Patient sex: F
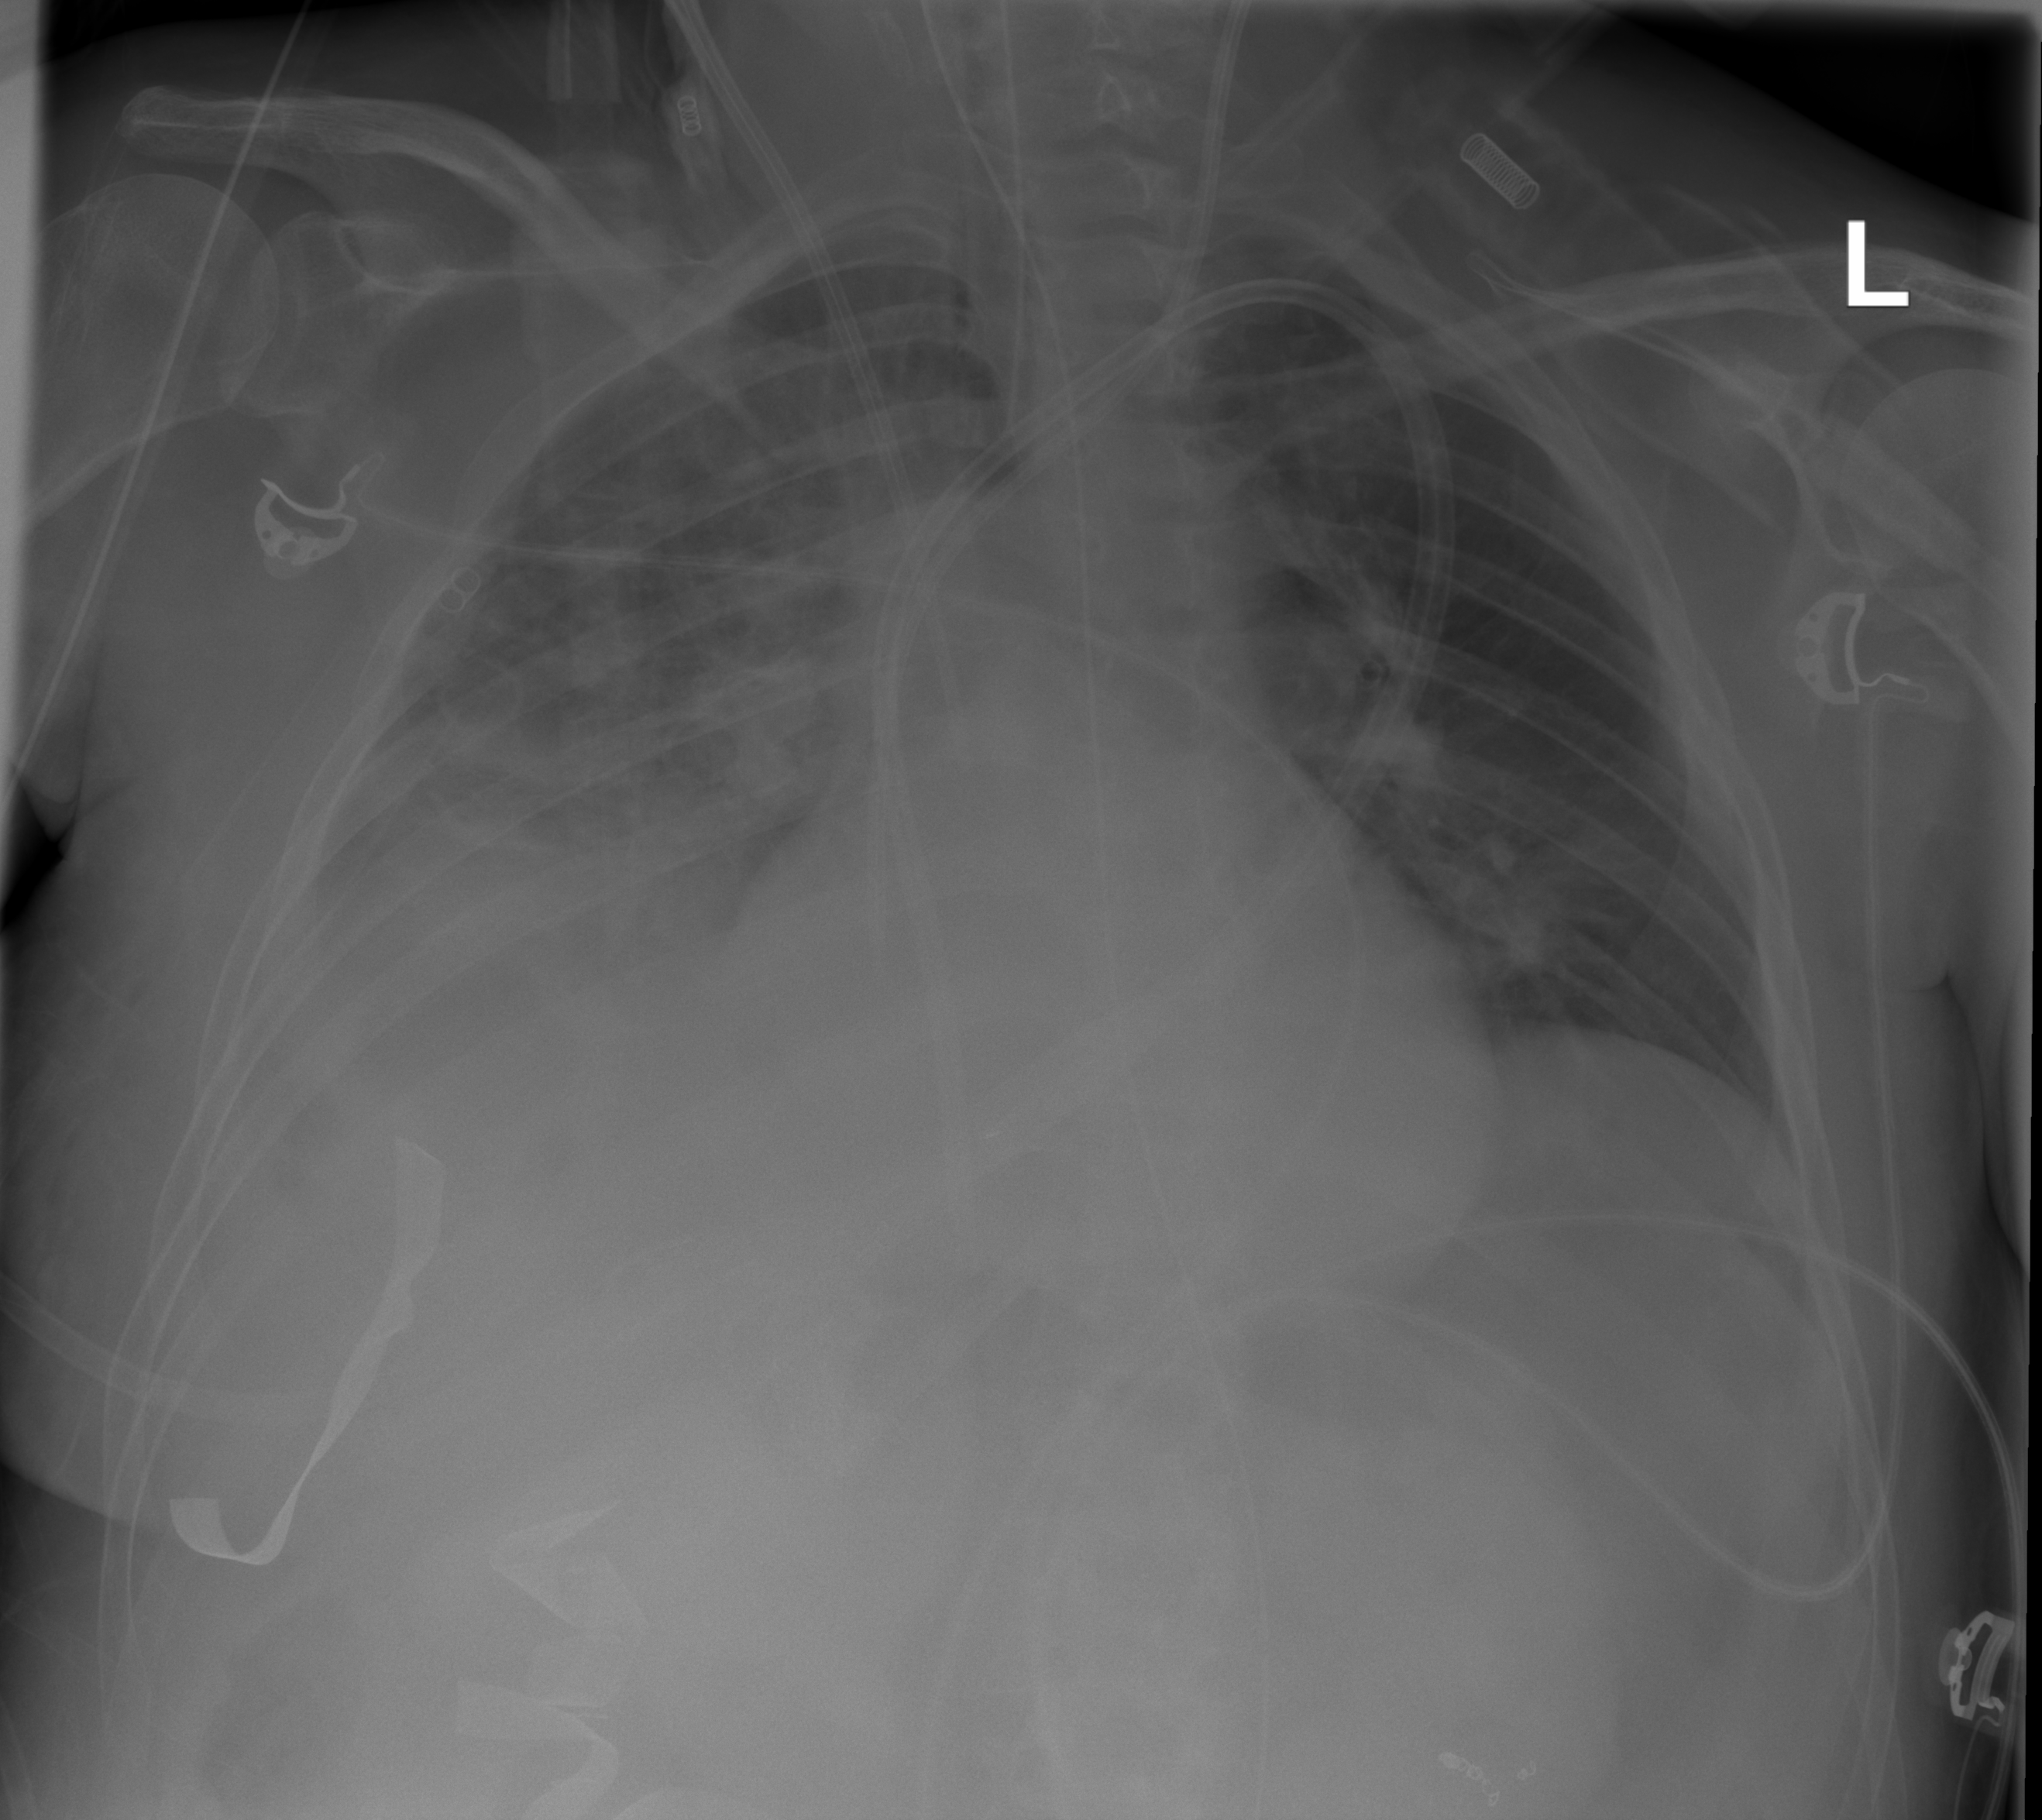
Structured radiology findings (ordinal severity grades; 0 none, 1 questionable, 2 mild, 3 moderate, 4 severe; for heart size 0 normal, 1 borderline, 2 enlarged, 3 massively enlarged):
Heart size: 2
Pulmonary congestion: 2
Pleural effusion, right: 3
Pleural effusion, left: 0
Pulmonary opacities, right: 3
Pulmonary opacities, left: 1
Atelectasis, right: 2
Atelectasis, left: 1